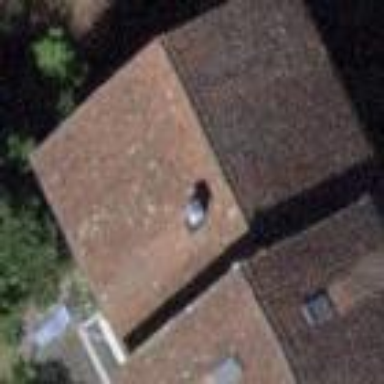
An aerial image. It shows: Residential terrace building with gabled roof.